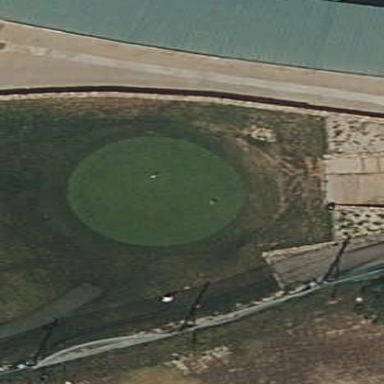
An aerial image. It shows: Golf green.